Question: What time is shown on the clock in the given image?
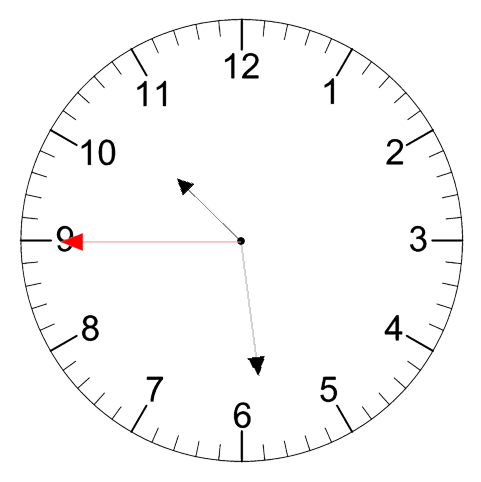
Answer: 10:28:45